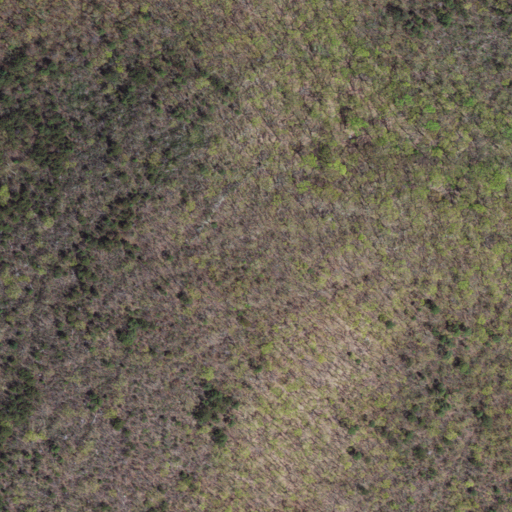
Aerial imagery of mountain in Virginia named Piny Knob containing deciduous forest and mixed forest